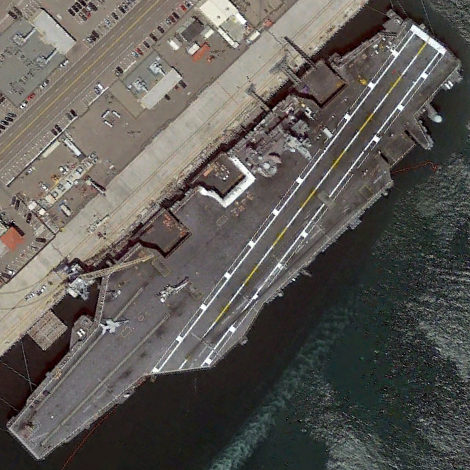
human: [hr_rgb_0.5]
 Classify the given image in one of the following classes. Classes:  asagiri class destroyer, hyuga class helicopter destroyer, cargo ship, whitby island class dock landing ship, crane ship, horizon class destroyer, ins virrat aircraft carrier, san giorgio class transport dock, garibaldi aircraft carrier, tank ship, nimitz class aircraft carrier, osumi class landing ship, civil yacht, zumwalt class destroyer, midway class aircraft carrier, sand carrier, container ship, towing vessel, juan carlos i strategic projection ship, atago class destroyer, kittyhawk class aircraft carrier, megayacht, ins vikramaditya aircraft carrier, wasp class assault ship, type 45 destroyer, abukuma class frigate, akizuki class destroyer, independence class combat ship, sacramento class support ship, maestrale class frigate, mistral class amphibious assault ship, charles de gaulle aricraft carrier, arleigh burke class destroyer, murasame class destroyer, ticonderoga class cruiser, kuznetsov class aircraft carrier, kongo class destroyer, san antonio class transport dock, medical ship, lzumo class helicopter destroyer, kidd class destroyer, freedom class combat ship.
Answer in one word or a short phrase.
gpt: Nimitz class aircraft carrier